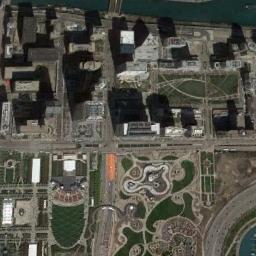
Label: commercial_area